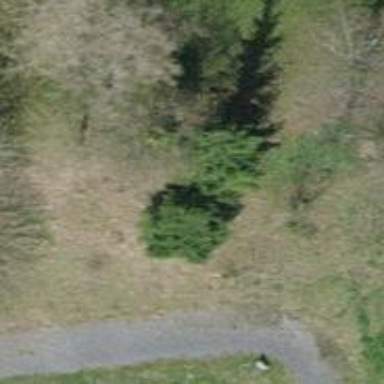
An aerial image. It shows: Needle-leaved tree in its natural environment.